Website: bh-photo
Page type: order-tracking
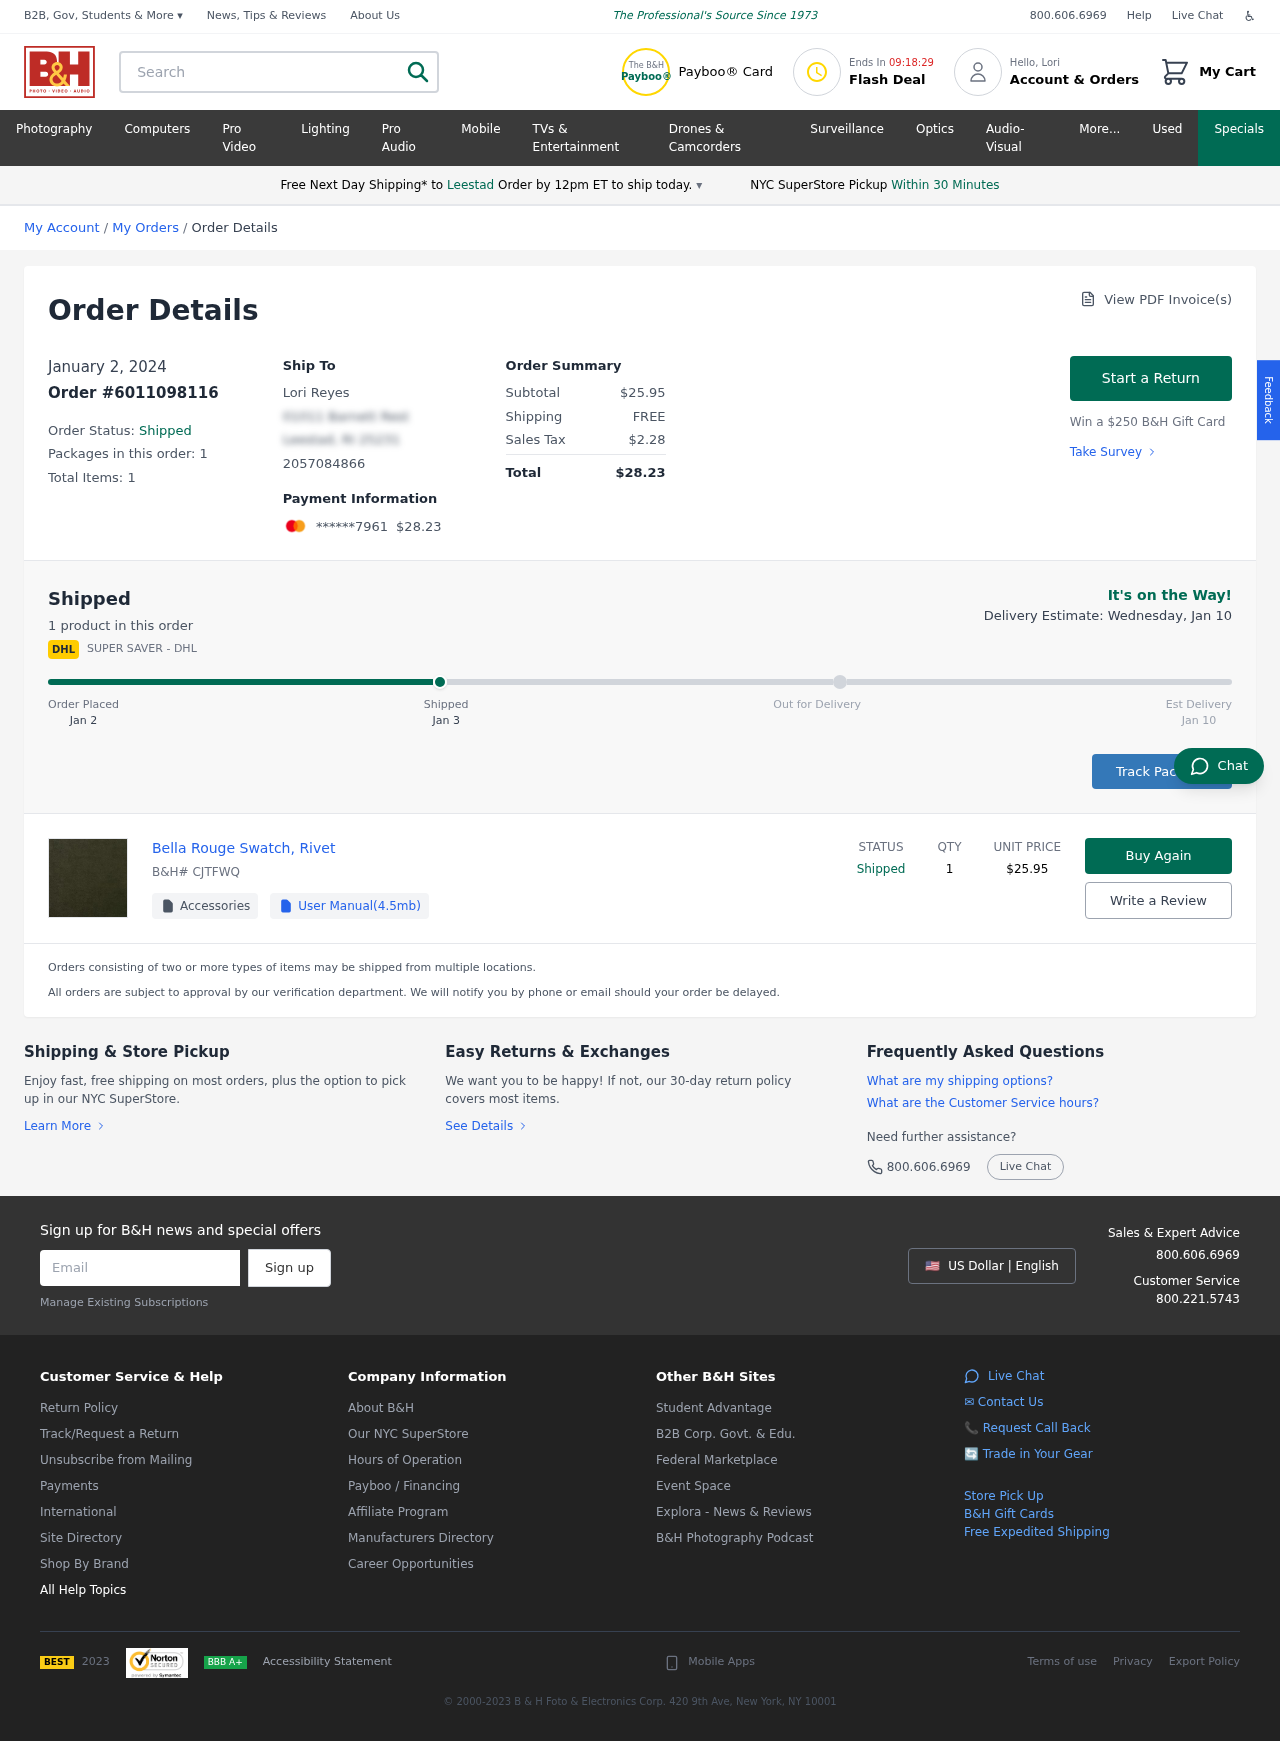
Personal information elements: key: PII_CARD_LAST4
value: ******7961
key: PII_CITY
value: Leestad
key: PII_EMAIL
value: lorireyes@gmail.com
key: PII_FIRSTNAME
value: Lori
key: PII_FULLNAME
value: Lori Reyes
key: PII_PHONE
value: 2057084866
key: PII_STREET
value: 01011 Barnett Rest
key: PII_CITY_STATE_ZIP
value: Leestad, RI 25231
Product elements: key: PRODUCT1_NAME
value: Bella Rouge Swatch, Rivet
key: PRODUCT1_PRICE
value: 25.95
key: PRODUCT1_QUANTITY
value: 1
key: PRODUCT1_SKU
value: CJTFWQ
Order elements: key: ORDER_DATE
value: Jan 2
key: ORDER_DATE
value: January 2, 2024
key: ORDER_ID
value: Order #6011098116
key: ORDER_NUM_PACKAGES
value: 1
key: ORDER_NUM_ITEMS
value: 1
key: ORDER_NUM_ITEMS
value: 1 product
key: ORDER_TOTAL
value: $28.23
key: ORDER_SUBTOTAL
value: $25.95
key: ORDER_SHIPPING_COST
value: FREE
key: ORDER_TAX
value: $2.28
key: ORDER_DELIVERY_DATE
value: Jan 10
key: ORDER_DELIVERY_DATE
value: Delivery Estimate: Wednesday, Jan 10
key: ORDER_SHIPPING_DATE
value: Jan 3
Search elements: key: HEADER_SEARCH
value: Search